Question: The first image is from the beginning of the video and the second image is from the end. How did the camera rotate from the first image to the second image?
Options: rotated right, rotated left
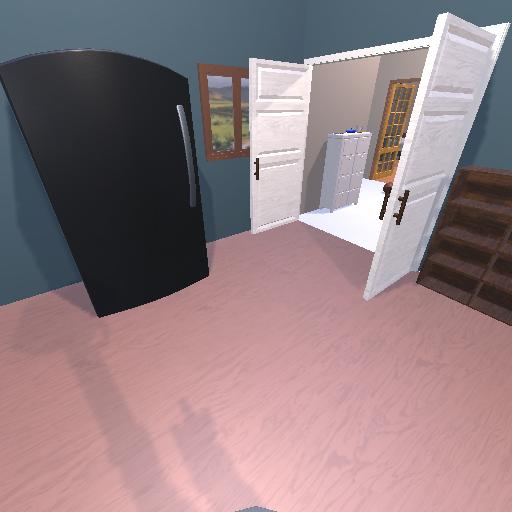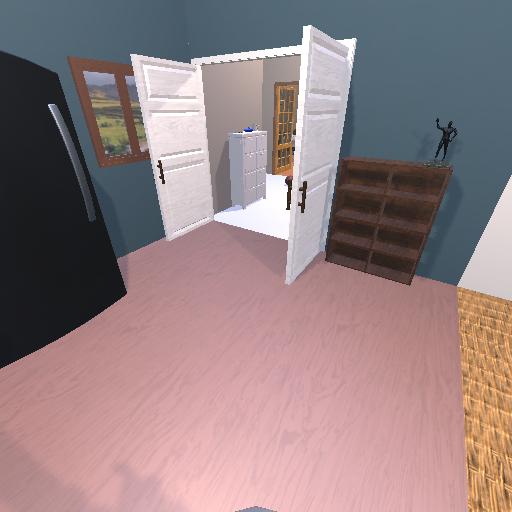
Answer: rotated right